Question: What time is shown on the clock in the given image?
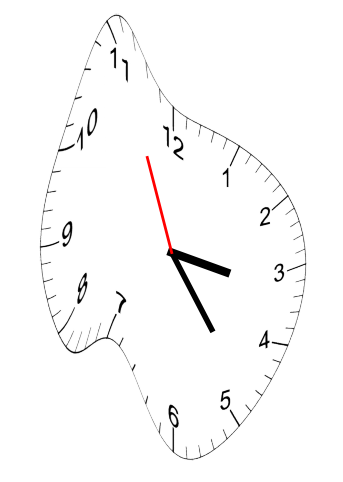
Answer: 03:23:56